Aerial crown-view tile of a tropical tree (Barro Colorado Island, Panama), acquired 20250414:
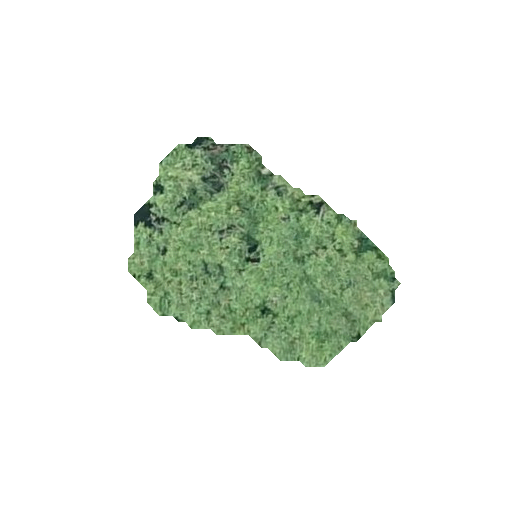
Species: Hieronyma alchorneoides
GBIF accepted scientific name: Hieronyma alchorneoides
Crown area: 58.109 m²